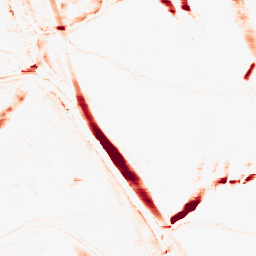
Category: morphological
Decomposition family: morphological_rect
Decomposition parameters: operation: opening
width: 20
height: 5
Upsampling method: edge_directed
Upsampling parameters: scale: 2
Upsampling scale: 2